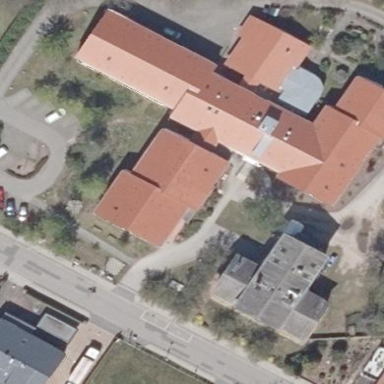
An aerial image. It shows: Nursing home.